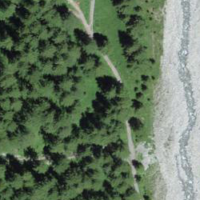
EUNIS habitat code: 43
Species observed at this site:
Parnassia palustris